Question: Does any one knows some trick for photoshop or has link to some mac osx tool for render images like this?

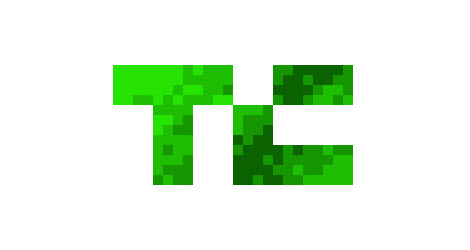
Answer: <URL> a very good tutorial on how to pixalate images using cool effects in photoshop.
Example: